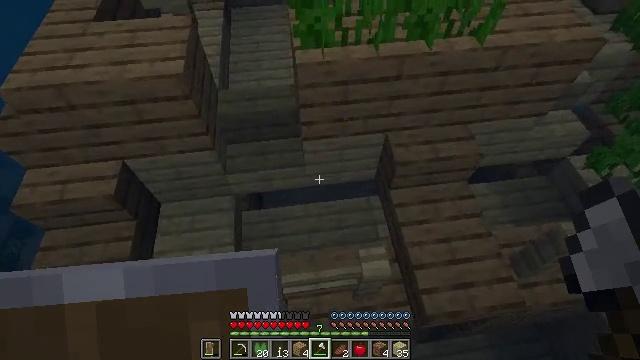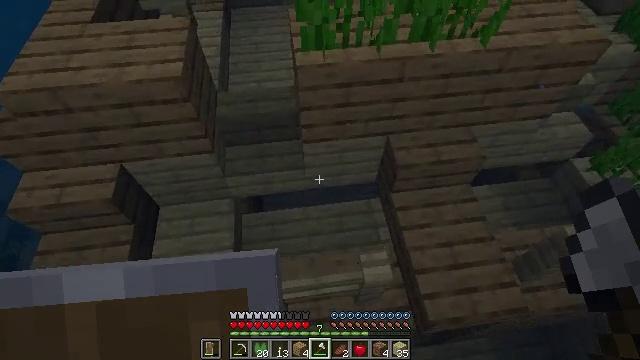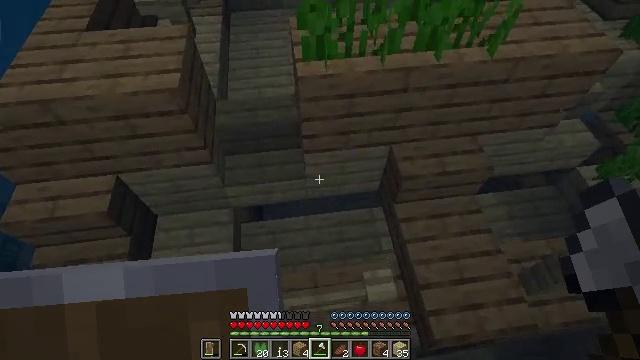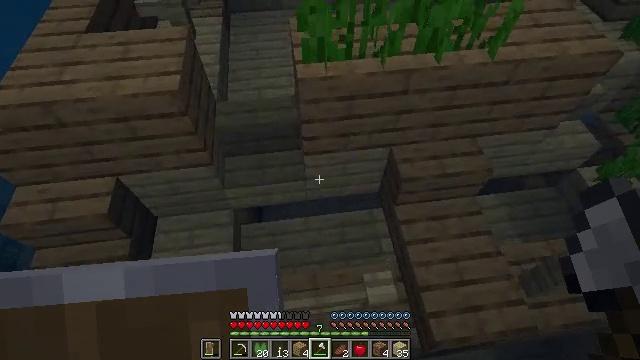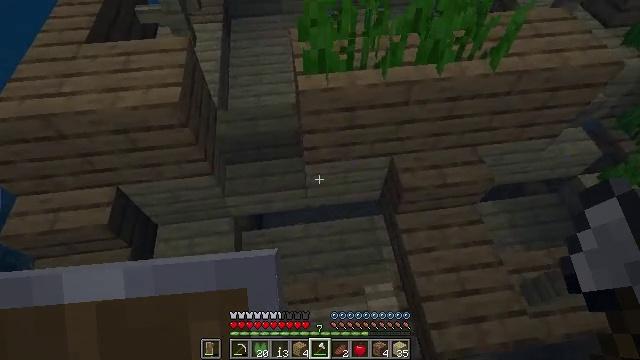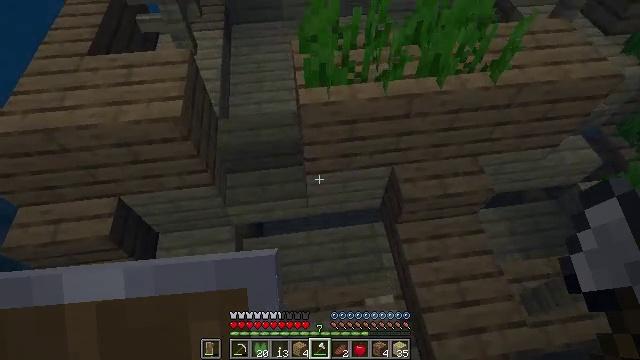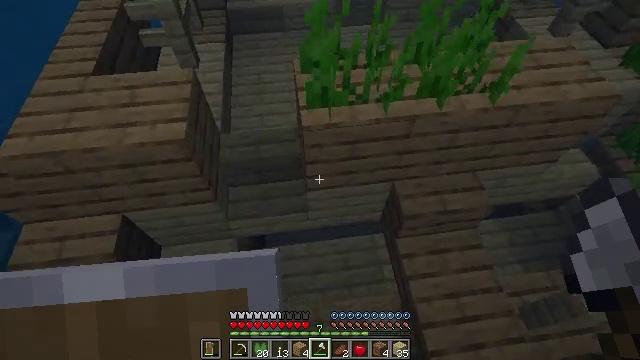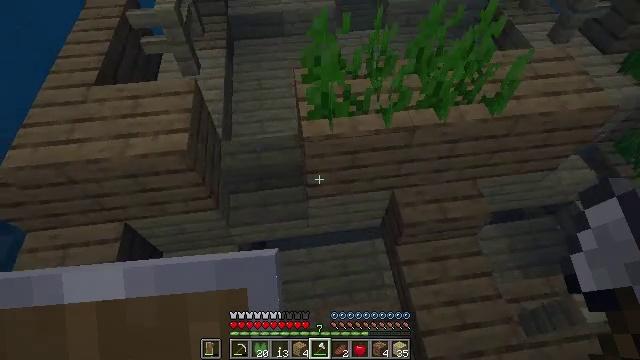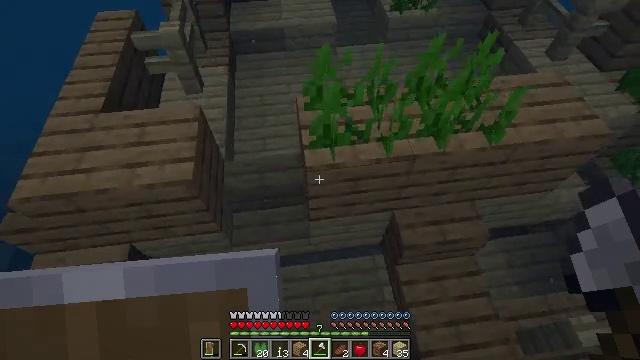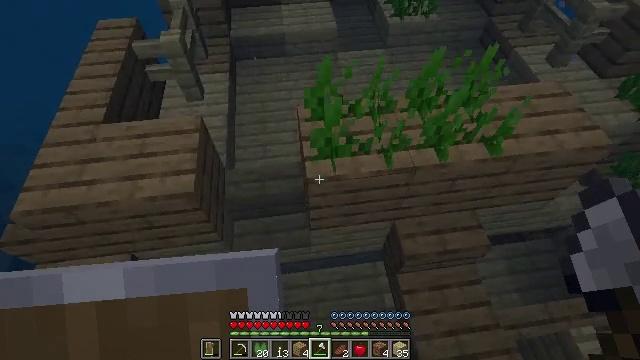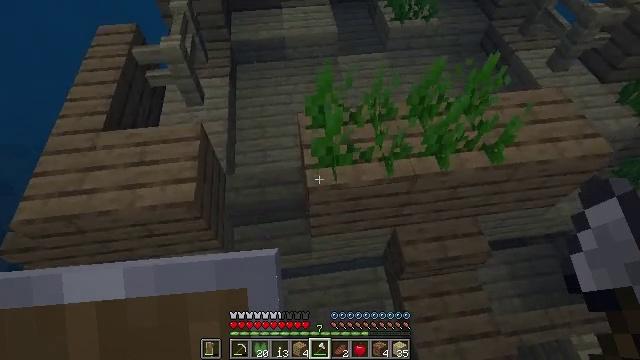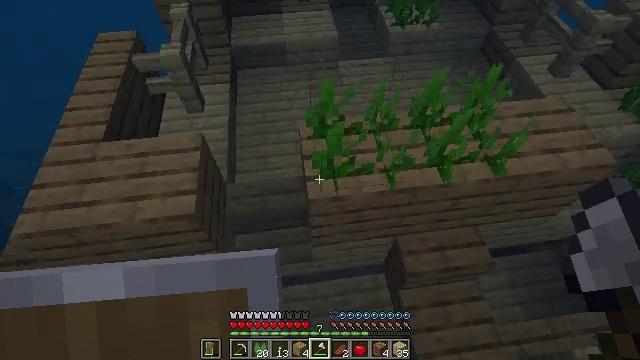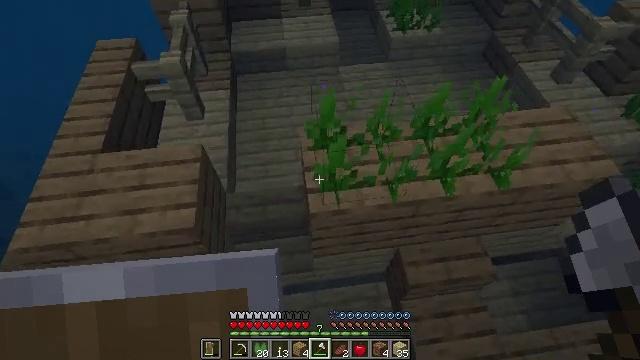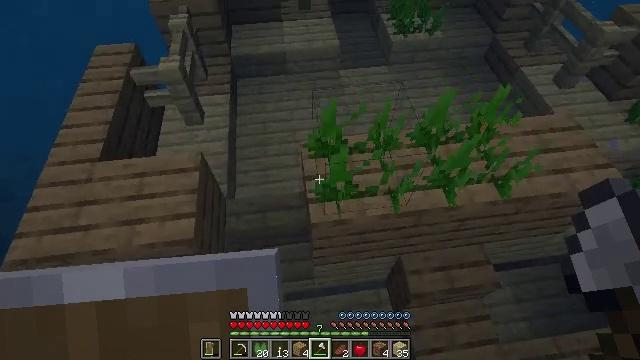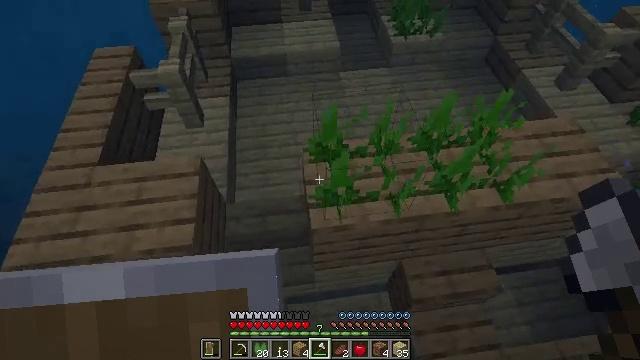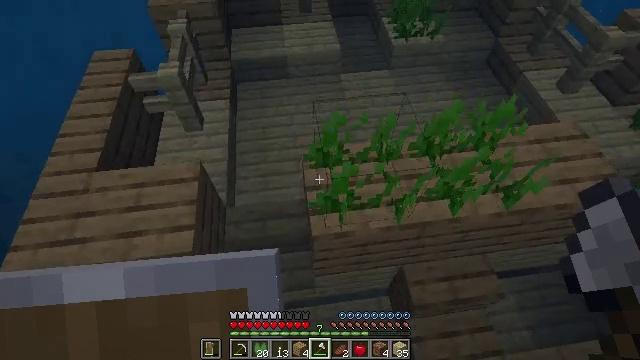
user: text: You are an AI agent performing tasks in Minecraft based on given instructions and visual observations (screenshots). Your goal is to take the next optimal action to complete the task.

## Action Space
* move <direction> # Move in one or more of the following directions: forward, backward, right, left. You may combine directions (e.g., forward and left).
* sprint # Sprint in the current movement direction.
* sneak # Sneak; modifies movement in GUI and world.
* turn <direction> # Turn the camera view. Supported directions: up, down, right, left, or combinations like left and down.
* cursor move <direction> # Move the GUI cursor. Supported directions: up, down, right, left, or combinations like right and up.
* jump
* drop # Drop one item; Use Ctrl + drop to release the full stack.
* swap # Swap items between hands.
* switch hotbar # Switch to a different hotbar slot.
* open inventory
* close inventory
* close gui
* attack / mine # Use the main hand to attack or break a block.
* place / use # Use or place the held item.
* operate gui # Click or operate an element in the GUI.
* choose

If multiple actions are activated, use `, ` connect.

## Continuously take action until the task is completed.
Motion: motion action
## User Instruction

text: Remove the birch slab from a platform.
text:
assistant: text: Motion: move forward
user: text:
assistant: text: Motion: move forward, jump
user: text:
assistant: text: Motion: move forward, jump
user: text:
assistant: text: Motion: move forward, jump
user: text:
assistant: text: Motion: move forward, jump
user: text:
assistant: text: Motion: move forward, jump
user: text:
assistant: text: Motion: move forward, jump
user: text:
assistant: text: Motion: move forward
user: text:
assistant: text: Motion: move forward
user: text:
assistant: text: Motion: move forward
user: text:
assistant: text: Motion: move forward
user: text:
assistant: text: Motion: move forward
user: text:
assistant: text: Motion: move forward
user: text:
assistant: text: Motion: move forward
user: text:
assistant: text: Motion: move forward
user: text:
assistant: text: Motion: move forward
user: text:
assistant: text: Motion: move forward, jump
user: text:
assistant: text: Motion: move forward, jump
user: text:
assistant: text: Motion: move forward, jump
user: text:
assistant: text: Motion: move forward, jump
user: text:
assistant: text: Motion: move forward, jump
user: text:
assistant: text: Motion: move forward, jump
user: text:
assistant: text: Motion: move forward, turn right, jump
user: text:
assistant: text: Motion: move forward, turn right
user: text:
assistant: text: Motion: move forward, turn right
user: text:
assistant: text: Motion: move forward, turn right
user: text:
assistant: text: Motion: move forward, turn right
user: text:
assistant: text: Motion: move forward
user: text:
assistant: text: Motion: move forward
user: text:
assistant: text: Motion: move forward